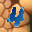
Label: 4